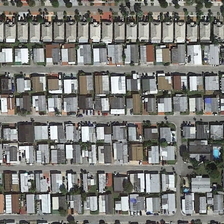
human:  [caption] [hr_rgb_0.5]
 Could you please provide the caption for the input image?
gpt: many buildings and some green trees are in a dense residential area .

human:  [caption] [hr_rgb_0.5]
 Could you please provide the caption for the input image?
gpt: the residential buildings on both sides of the road are neatly arranged .

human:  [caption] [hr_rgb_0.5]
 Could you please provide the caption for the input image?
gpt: many buildings and some green trees are in a dense residential area .

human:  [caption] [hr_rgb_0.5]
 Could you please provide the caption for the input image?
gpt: residential buildings are neatly arranged in different colors .

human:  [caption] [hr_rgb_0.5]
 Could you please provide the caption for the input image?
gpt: the residential buildings on both sides of the road are neatly arranged .